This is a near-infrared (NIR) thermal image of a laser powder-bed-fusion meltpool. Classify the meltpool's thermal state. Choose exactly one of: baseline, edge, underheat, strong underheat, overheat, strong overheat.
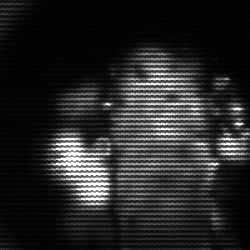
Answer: strong underheat